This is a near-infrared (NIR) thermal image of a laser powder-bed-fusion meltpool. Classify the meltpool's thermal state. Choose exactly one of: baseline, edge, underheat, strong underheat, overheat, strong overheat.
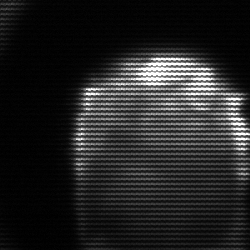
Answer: edge